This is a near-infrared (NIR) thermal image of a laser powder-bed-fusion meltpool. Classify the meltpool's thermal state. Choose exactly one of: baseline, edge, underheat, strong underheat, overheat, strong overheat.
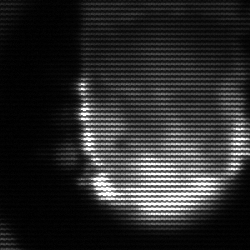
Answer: baseline